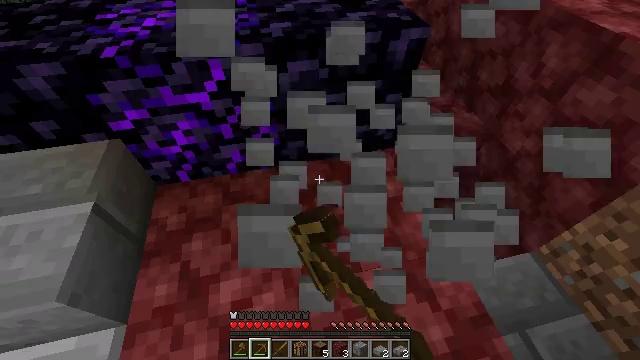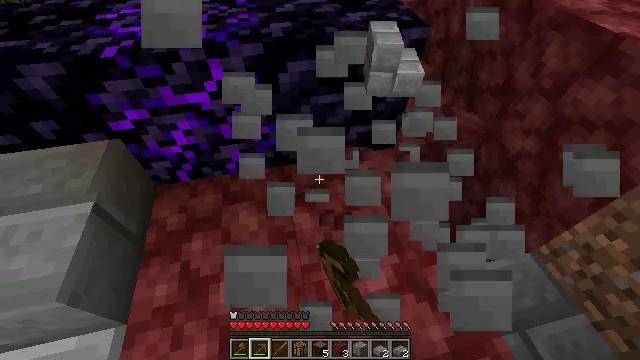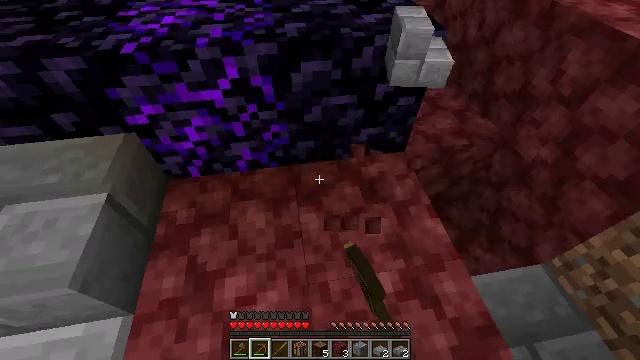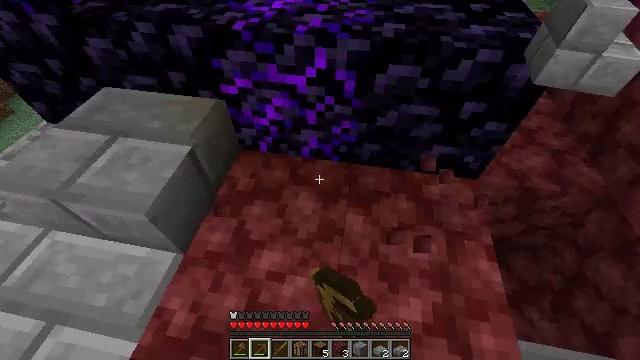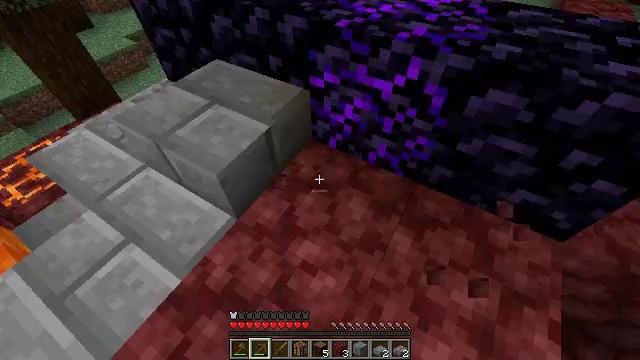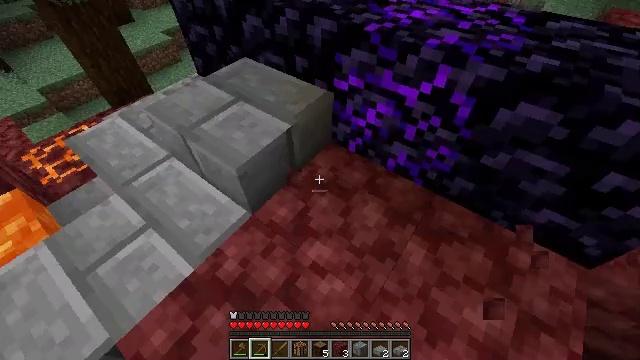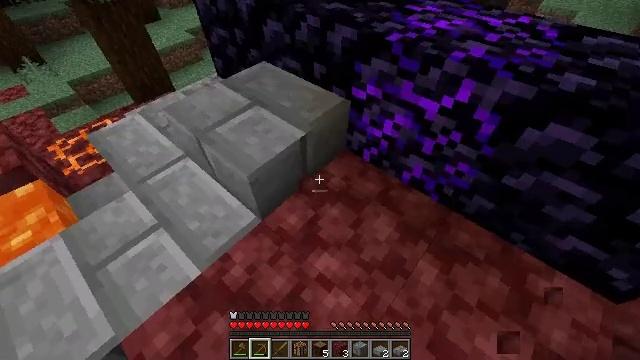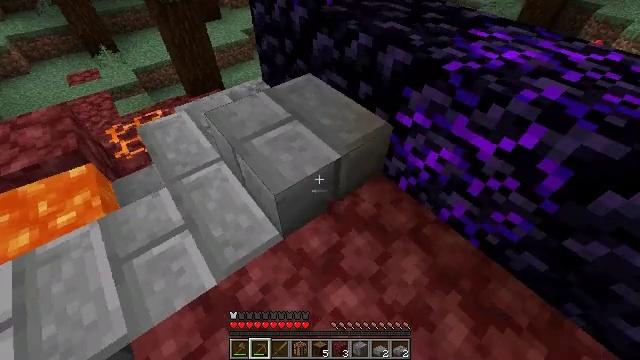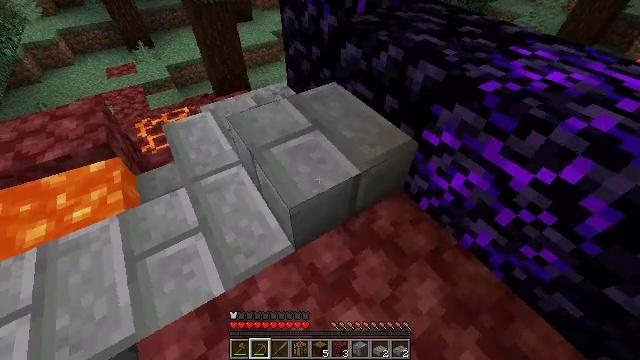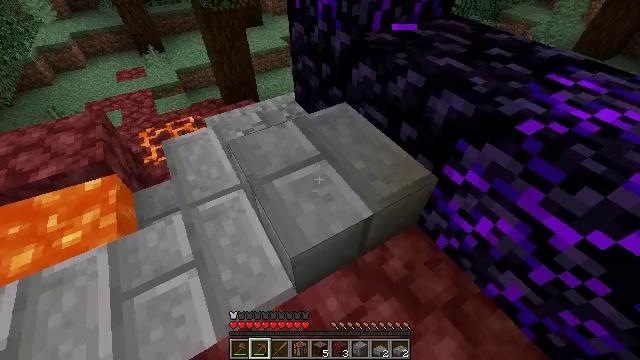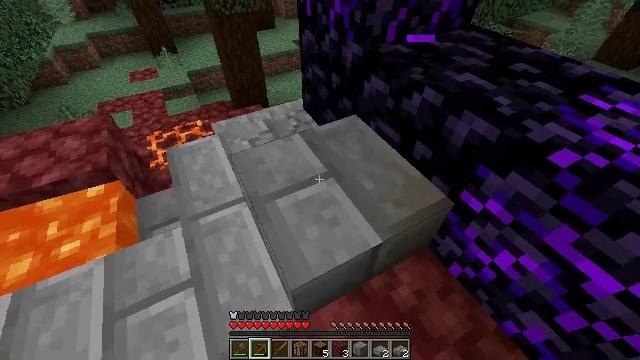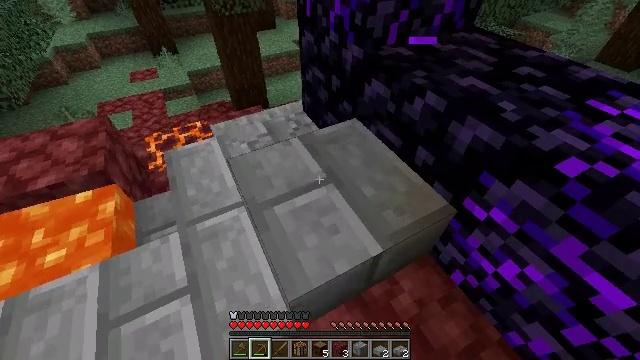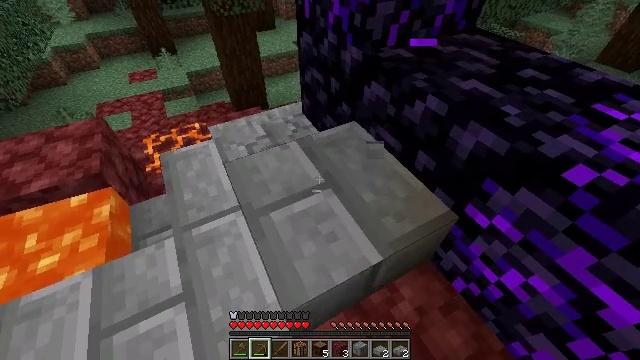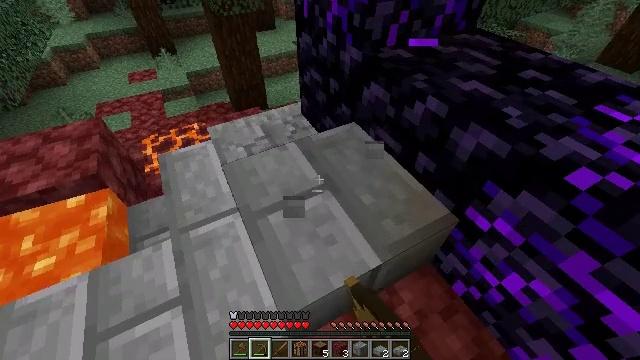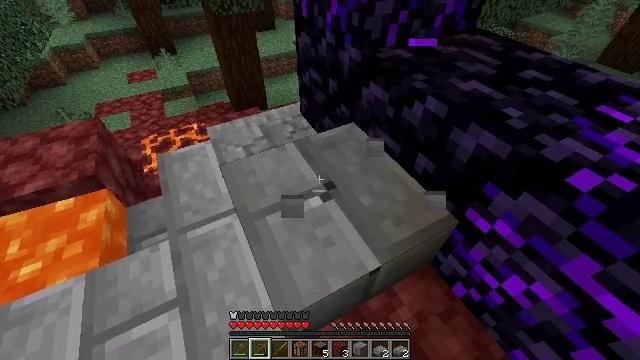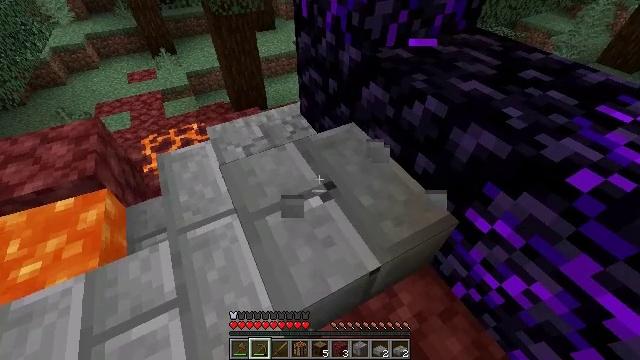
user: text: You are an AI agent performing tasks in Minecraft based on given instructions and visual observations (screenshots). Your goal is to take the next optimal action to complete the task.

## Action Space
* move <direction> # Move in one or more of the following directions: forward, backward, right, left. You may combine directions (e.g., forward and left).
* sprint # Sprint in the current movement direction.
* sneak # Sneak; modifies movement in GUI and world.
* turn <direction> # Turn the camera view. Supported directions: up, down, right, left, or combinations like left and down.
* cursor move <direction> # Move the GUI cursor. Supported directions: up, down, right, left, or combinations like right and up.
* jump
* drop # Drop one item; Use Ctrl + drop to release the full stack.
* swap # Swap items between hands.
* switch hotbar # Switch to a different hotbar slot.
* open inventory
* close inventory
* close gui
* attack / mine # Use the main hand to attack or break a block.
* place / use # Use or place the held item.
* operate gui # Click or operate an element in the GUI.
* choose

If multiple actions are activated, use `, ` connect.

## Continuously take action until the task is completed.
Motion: motion action
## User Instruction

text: Collect the stone brick slab for building.
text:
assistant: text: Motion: attack / mine
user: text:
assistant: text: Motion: turn left, attack / mine
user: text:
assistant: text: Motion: turn left, attack / mine
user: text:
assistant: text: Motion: turn left
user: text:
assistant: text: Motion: turn left
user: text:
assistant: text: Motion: move forward, turn left
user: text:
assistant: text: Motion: move forward, turn left and up
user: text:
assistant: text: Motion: move forward, turn left
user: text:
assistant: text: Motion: move forward, turn left
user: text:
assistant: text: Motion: turn left
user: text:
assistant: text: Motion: no_op
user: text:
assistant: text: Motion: attack / mine
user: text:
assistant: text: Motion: attack / mine
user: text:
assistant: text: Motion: attack / mine
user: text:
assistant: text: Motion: attack / mine
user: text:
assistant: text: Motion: attack / mine
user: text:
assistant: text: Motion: attack / mine
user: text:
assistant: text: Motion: attack / mine
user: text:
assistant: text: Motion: attack / mine
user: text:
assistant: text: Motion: attack / mine
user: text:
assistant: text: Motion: attack / mine
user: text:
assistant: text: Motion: attack / mine
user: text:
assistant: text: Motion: attack / mine
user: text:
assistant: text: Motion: attack / mine
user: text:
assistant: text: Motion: attack / mine
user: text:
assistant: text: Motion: attack / mine
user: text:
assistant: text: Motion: attack / mine
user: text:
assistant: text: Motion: attack / mine
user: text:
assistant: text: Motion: turn left, attack / mine
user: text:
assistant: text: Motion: attack / mine